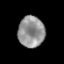
Tissue: prostate
Cell type: T cells
Senescence score: 0.2744
Nuclear area (px): 810
Mean DAPI intensity: 145.356